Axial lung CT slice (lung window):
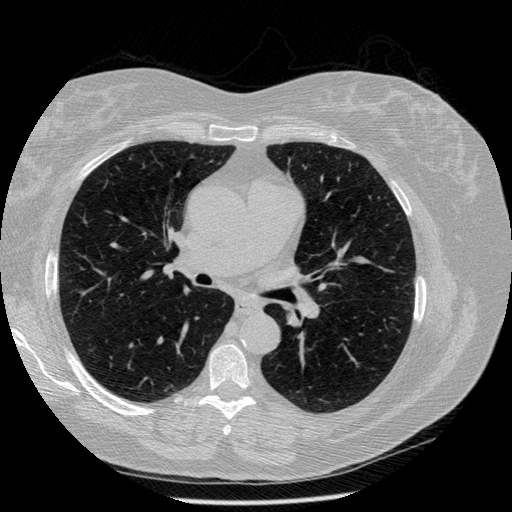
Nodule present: no